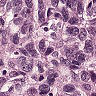
Metastatic tissue present: yes